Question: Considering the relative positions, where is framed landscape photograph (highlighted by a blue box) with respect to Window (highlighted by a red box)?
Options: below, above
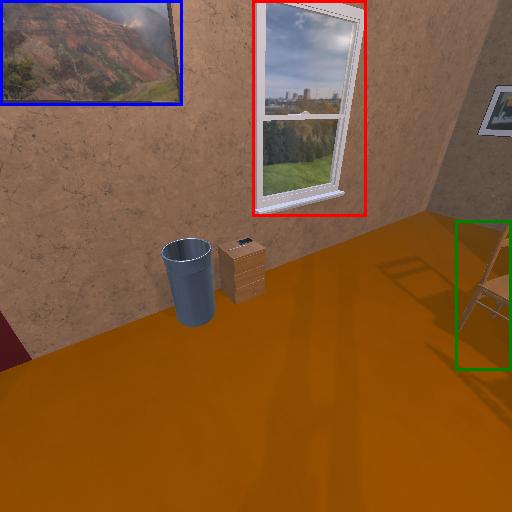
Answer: below